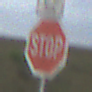
Verkehrszeichen: Stop
Zusatzzeichen oben: RichtungsangabeDurchPfeile9
Umgebung: Outdoor, Nature
Tageszeit: Night
Wetter: Overcast
Licht: Artificial
Jahreszeit: NotSpecified
Kontrast: LowContrast